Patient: sex F, age 78
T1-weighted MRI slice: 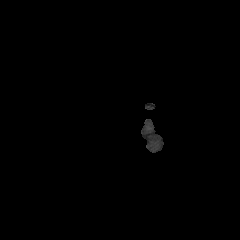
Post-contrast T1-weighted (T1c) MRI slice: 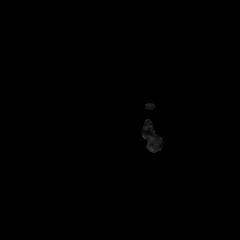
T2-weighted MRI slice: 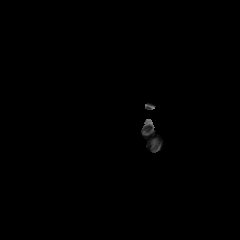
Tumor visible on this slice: no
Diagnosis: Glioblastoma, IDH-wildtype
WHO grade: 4